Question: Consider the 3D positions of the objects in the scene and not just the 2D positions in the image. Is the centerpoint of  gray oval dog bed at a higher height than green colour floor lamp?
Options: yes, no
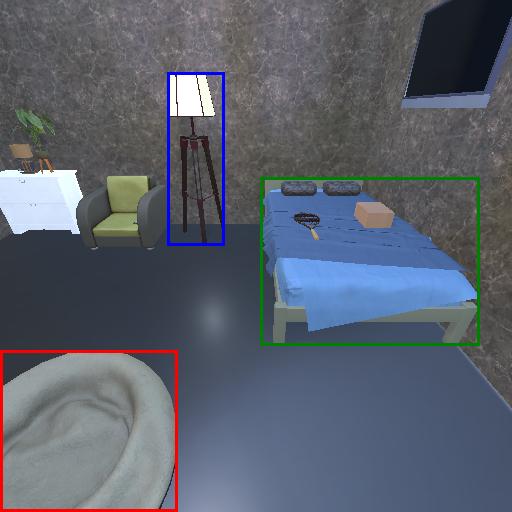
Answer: yes